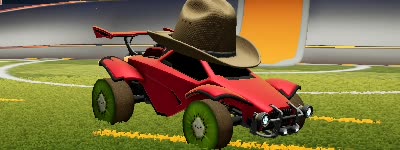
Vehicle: octane